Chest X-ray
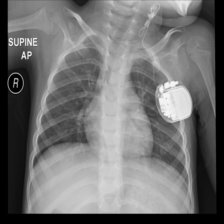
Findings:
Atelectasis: negative
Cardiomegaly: negative
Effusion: negative
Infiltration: negative
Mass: negative
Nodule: negative
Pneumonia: negative
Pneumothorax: negative
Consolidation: negative
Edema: negative
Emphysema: negative
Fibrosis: negative
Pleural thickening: negative
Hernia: negative